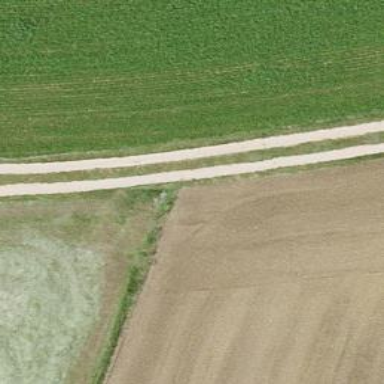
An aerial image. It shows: Gravel track of grade3 type.